Aerial crown-view tile of a tropical tree (Barro Colorado Island, Panama), acquired 20240918:
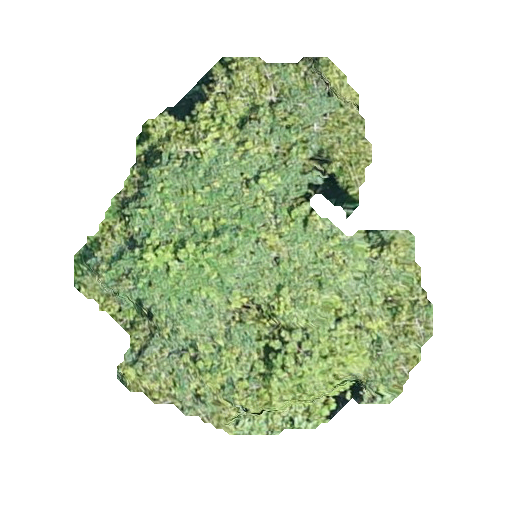
Species: Virola surinamensis
GBIF accepted scientific name: Virola surinamensis
Crown area: 143.842 m²